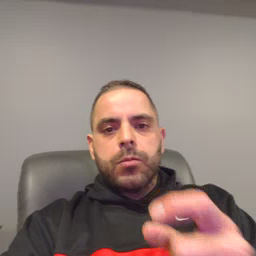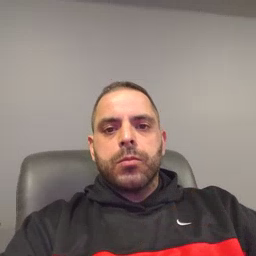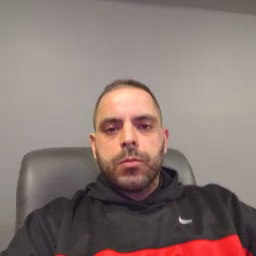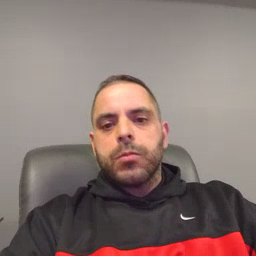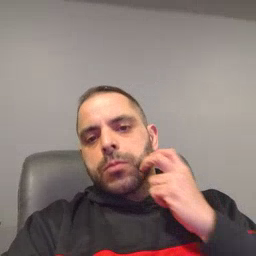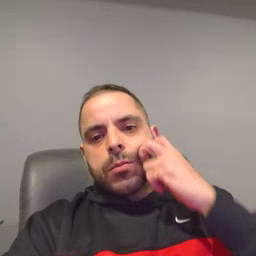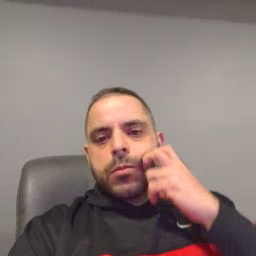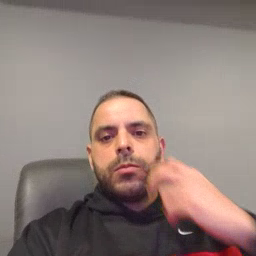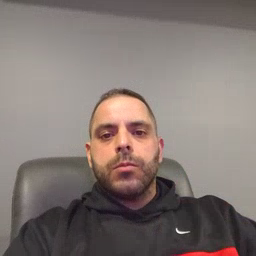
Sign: gum